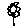
Label: flower